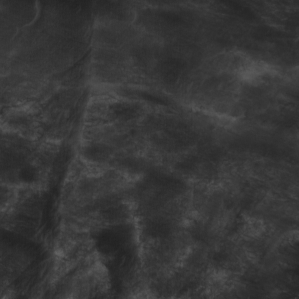
Label: non_frost